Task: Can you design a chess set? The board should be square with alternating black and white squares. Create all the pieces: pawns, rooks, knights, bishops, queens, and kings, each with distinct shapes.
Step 985:
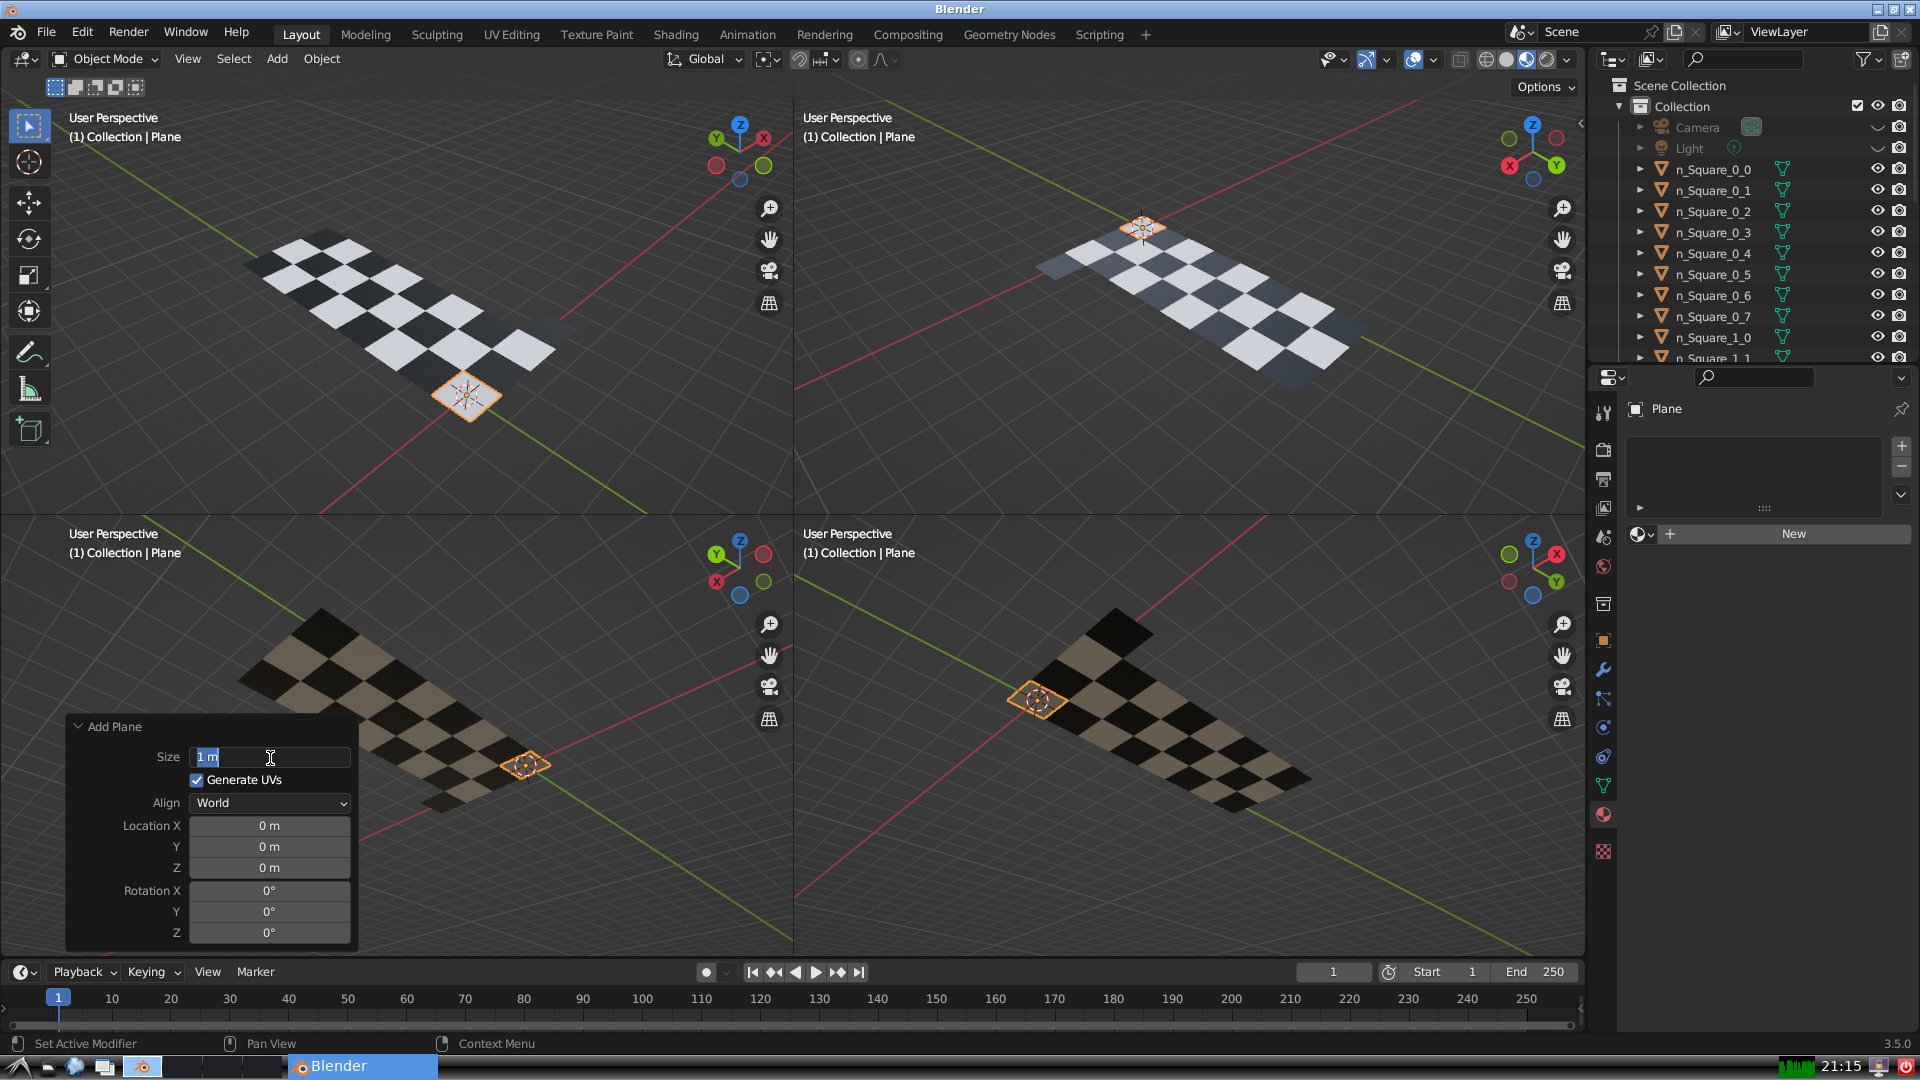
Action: input_text: 1.0